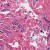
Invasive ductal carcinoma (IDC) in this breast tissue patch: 0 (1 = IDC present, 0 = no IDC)